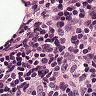
Metastatic tissue present: no